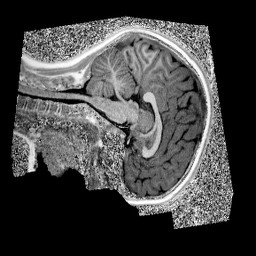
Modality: UNIT1
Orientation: sagittal
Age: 9
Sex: female
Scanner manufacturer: siemens
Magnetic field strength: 3 T
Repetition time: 4 s
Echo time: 0.00299 s